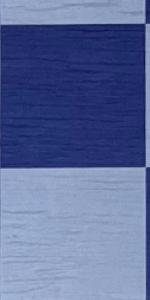
Label: Empty